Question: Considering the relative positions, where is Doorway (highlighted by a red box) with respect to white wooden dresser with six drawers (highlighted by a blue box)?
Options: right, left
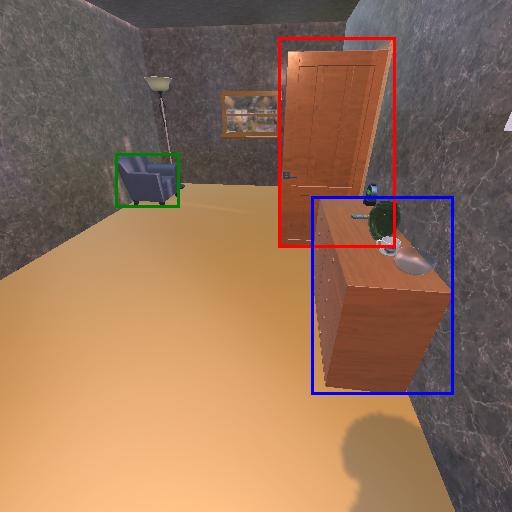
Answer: right